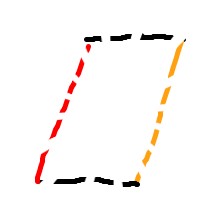
Shape: parallelogram